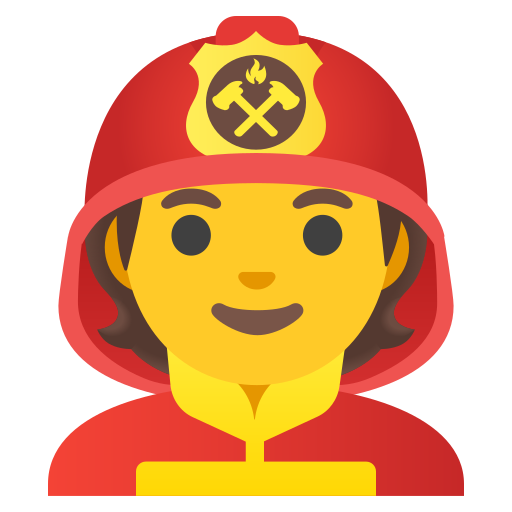
Emoji: 🧑‍🚒